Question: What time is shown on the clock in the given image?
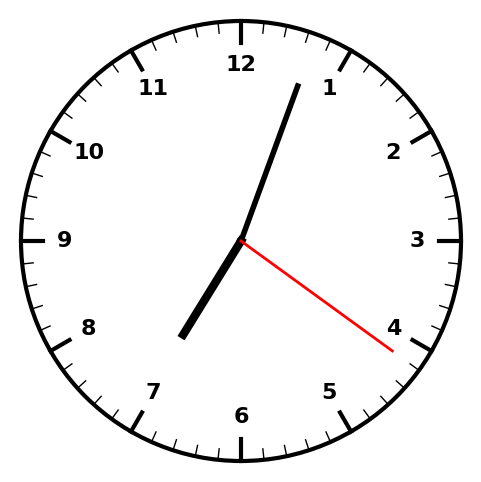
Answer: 07:03:21